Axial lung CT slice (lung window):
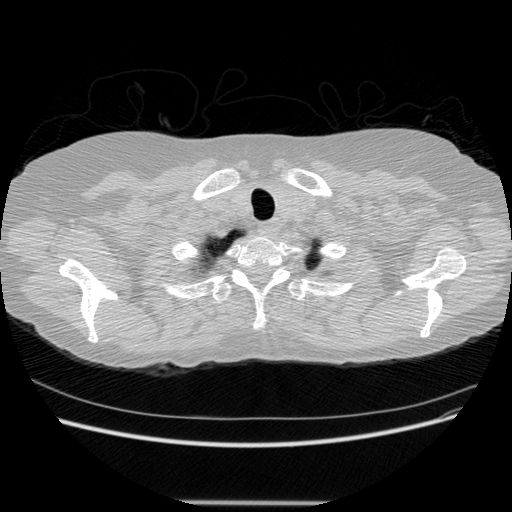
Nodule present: no